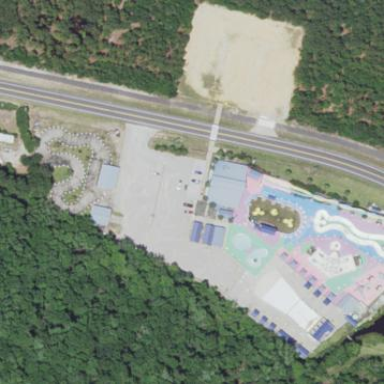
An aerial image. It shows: Theme park.